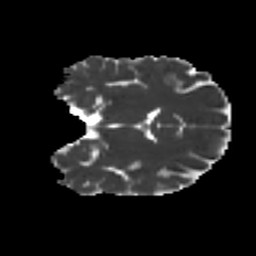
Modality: MD
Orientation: coronal
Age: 44
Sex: female
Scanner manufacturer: ge
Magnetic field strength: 3 T
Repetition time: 7.8 s
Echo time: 0.0606 s